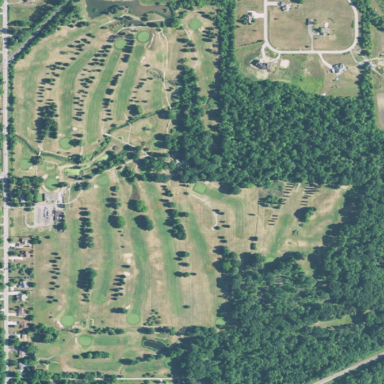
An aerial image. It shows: Golf course surrounded by greenery.